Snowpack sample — Buffalo Mountain, Silverthorne, Colorado, USA (2/22/26, 2:02 PM MST)
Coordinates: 39.622, -106.113
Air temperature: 33 °F
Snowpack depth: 63 cm
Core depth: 10 cm
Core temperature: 30.2 °F
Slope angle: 11°, slope face: 116°
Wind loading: low
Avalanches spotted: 0
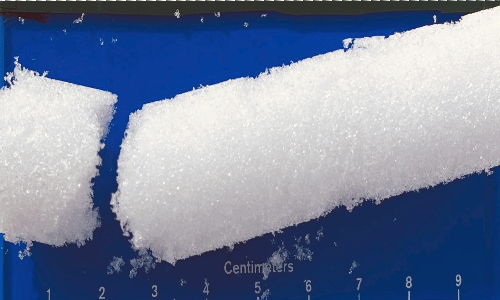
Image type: core
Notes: In a firebreak similar to site 1, minimal wind loading with no spotted avalanches (not many faces in view though)